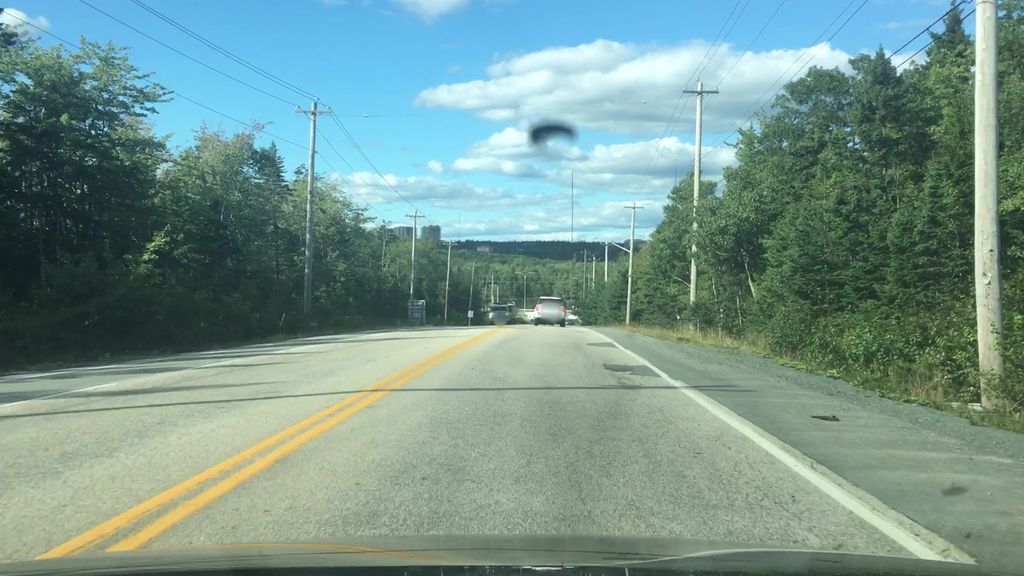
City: halifax